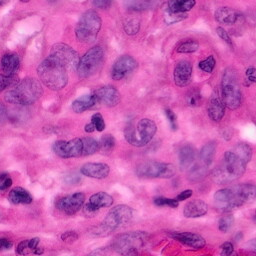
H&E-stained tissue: Pancreatic